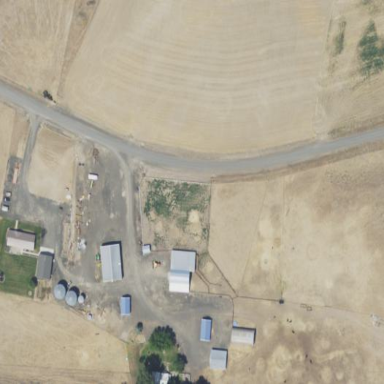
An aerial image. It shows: Farmyard area.